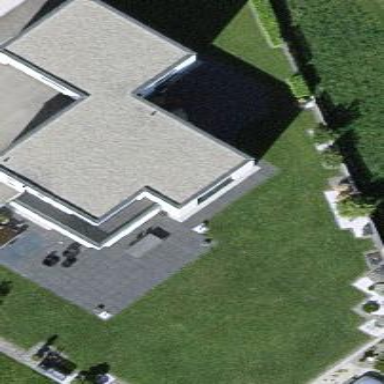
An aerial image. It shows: Simple and straightforward house.